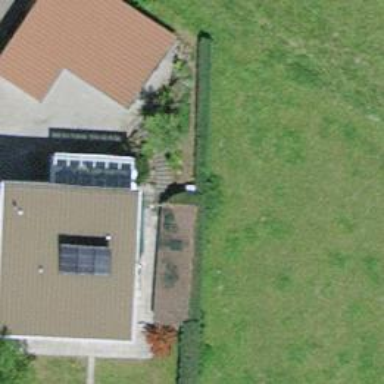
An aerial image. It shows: Hedge acting as barrier.